Interaction volume radius: 5 \u00c5
Interaction volume height: 25 \u00c5
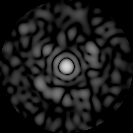
Disorder parameter: 0.7883